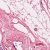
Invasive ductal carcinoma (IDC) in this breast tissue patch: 0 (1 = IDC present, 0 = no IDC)